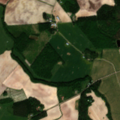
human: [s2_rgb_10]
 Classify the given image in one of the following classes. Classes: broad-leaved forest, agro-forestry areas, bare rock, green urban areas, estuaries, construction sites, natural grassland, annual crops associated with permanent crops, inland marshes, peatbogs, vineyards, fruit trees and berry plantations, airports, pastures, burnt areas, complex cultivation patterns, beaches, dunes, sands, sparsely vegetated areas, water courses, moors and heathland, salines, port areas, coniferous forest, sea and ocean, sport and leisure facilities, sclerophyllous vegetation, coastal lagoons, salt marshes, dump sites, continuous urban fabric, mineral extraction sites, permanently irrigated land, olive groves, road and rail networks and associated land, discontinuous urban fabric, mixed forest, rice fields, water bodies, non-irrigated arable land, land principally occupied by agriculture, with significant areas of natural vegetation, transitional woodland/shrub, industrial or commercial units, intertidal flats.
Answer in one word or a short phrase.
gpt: non-irrigated arable land, land principally occupied by agriculture, with significant areas of natural vegetation, coniferous forest